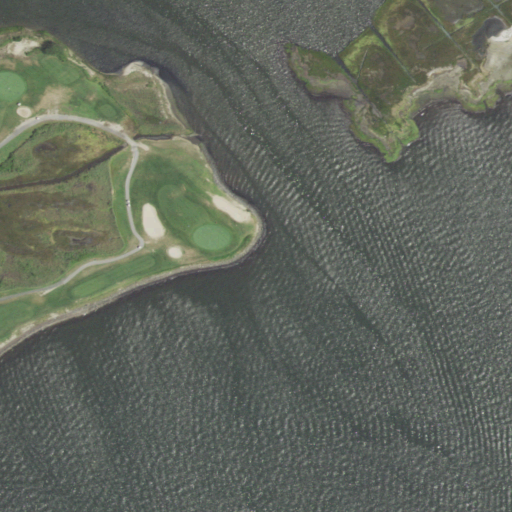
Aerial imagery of cape in New York named Timber Point containing open water, herbaceous wetlands, low intensity development, open development, medium intensity development, and barren land